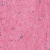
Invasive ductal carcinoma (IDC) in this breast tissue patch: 0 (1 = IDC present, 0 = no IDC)